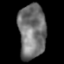
Tissue: lung
Cell type: Others
Senescence score: 0.1709
Nuclear area (px): 1461
Mean DAPI intensity: 115.334